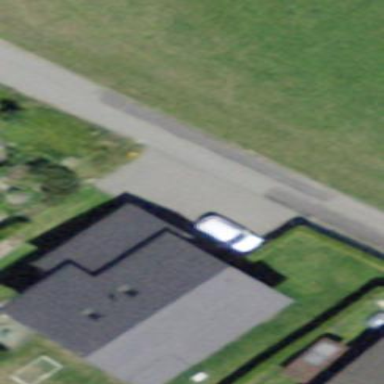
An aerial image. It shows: Simple house.